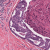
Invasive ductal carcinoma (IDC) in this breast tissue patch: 0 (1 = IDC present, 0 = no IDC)